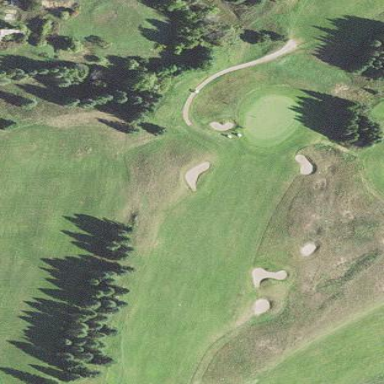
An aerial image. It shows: Grassy area designated as golf fairway.